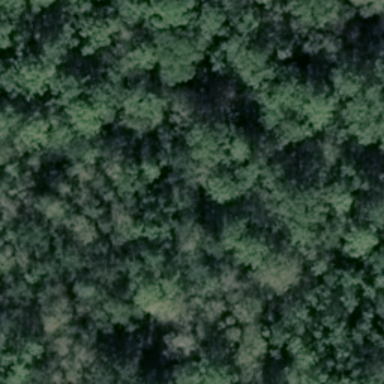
This is a forest with lots of green plants in the shadow .